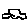
Label: car